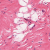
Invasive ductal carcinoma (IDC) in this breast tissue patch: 0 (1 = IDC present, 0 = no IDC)